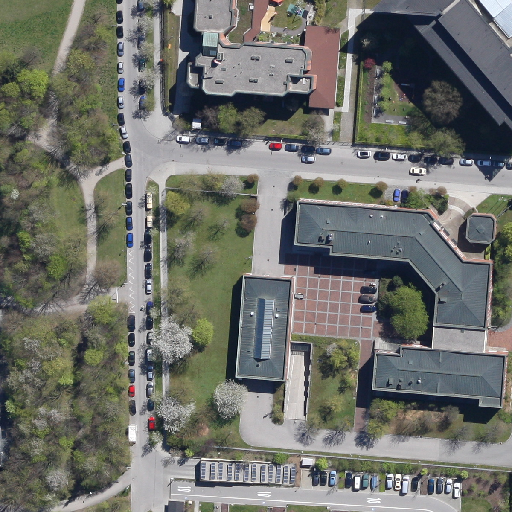
Referring expression: impervious surface